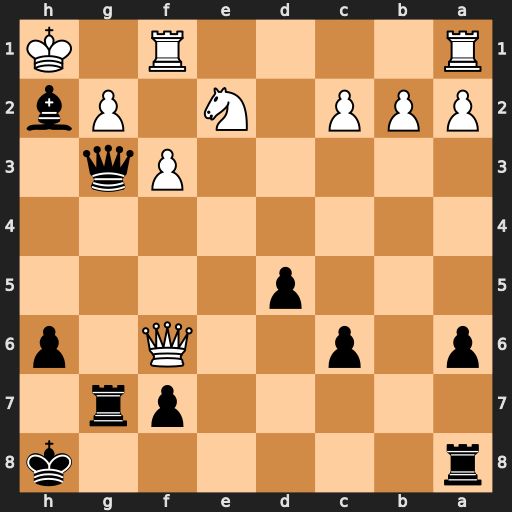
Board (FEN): r6k/5pr1/p1p2Q1p/3p4/8/5Pq1/PPP1N1Pb/R4R1K
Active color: b
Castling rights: -
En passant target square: -
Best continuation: Qxg2#